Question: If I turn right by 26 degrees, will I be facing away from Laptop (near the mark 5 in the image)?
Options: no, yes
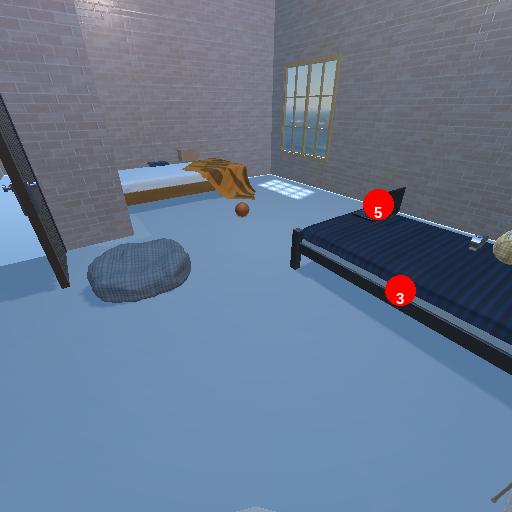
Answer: no